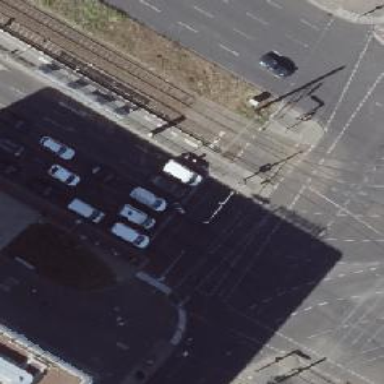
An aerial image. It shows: Footway located on traffic island.